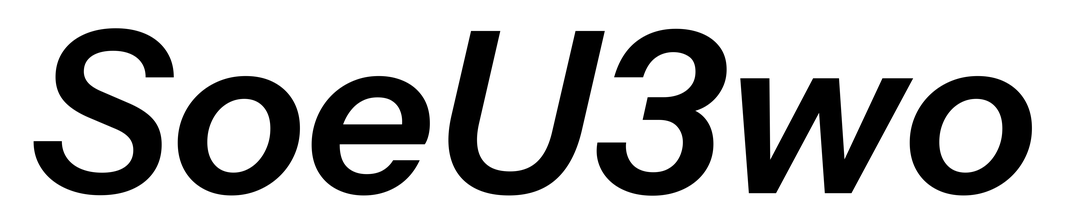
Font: InstrumentSans-Italic_SemiBold_Italic